Brain MRI, t2w sequence, axial 2D slice.
Patient: age 38, sex F, weight 78 kg, height 1.78 m
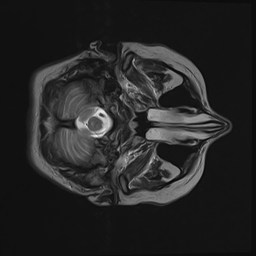